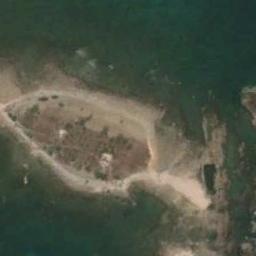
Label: island